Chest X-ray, PA view. Patient: 39 years old, sex M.
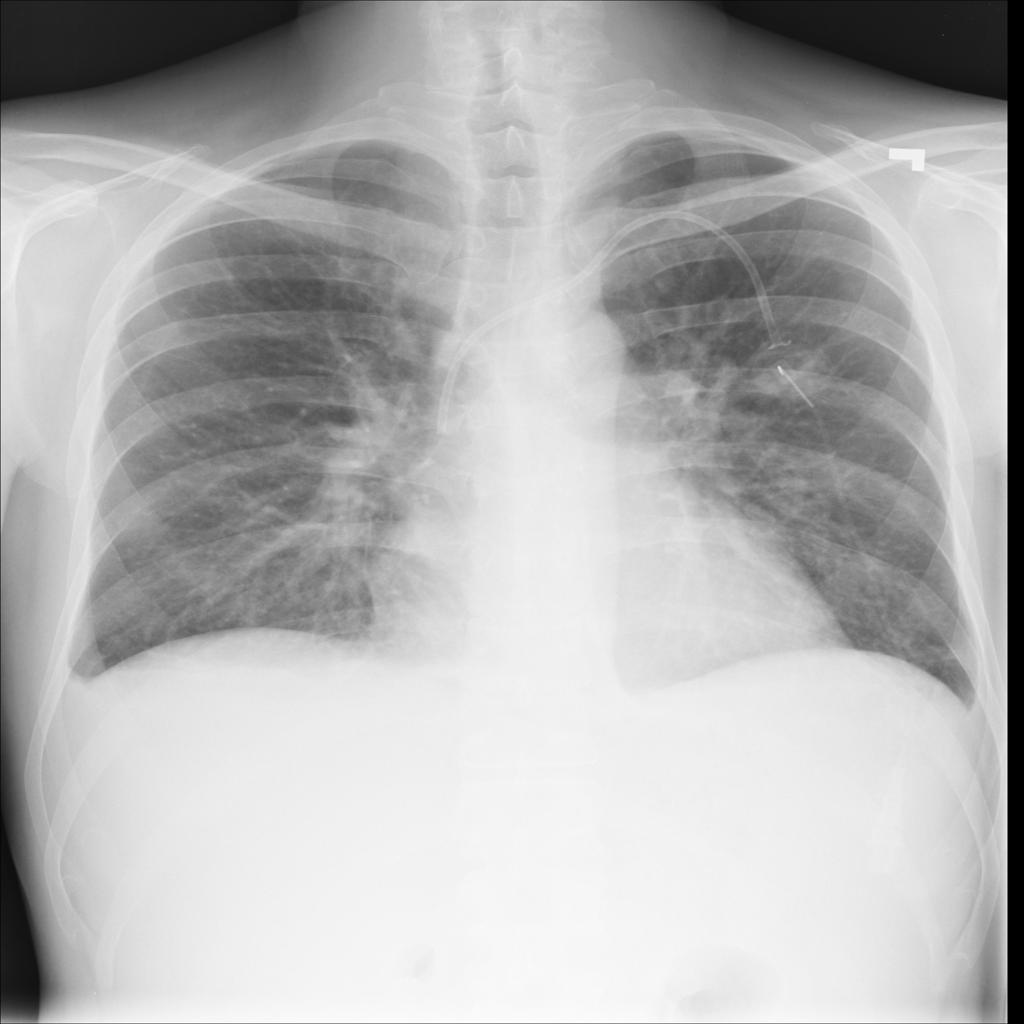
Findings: Cardiomegaly, Effusion